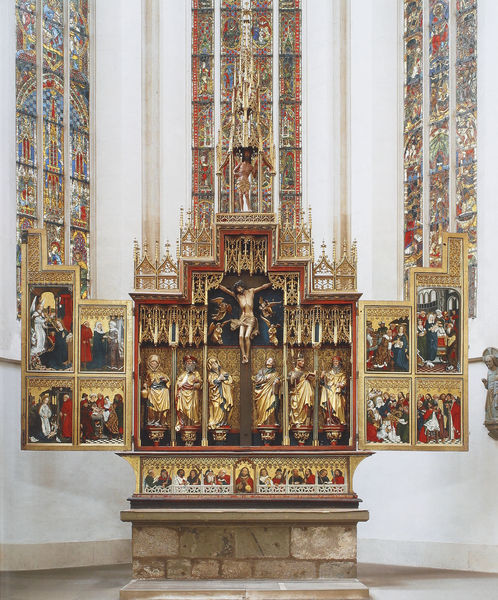
Titel: Rothenburg o.d. Tauber, Stadtpfarrkirche St. Jakob, Hochaltar
Standort: Rothenburg, Jakobskirche (EU - D - Sachsen-Anhalt)
Schlagwörter: flügel, himmel, weiß, bunt, fenster, holz, schmuck, rot, malerei, wand, sockel, stein, kirche, gold, engel, ornamente, krabbe, kreuz, dom, beten, altar, hochaltar, christus, jesus, kreuzigung, leiden, chor, heilige, szenen, gehäuse, aufzug, vergoldung, lanzettfenster, fesnter, absiss, krabben, kirchenfenster, schnitzaltar, flügelaltar, apostel, passion, narrativ, dreiflügelig, chrisus, steinfundament, krabe